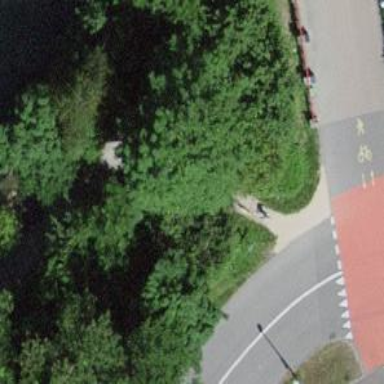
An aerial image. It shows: Compacted footway.